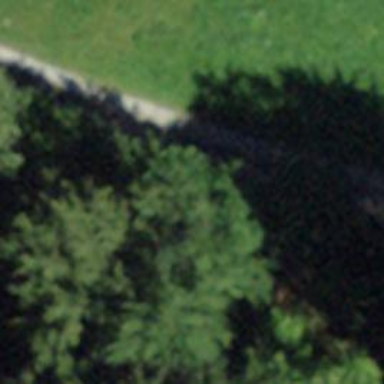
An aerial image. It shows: Track road with grade3 tracktype.